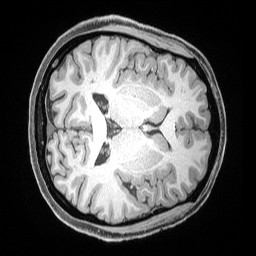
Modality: T1w
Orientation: axial
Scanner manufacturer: siemens
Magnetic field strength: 3 T
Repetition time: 2.53 s
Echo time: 0.00169 s